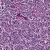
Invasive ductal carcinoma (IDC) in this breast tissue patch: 1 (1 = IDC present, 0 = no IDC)